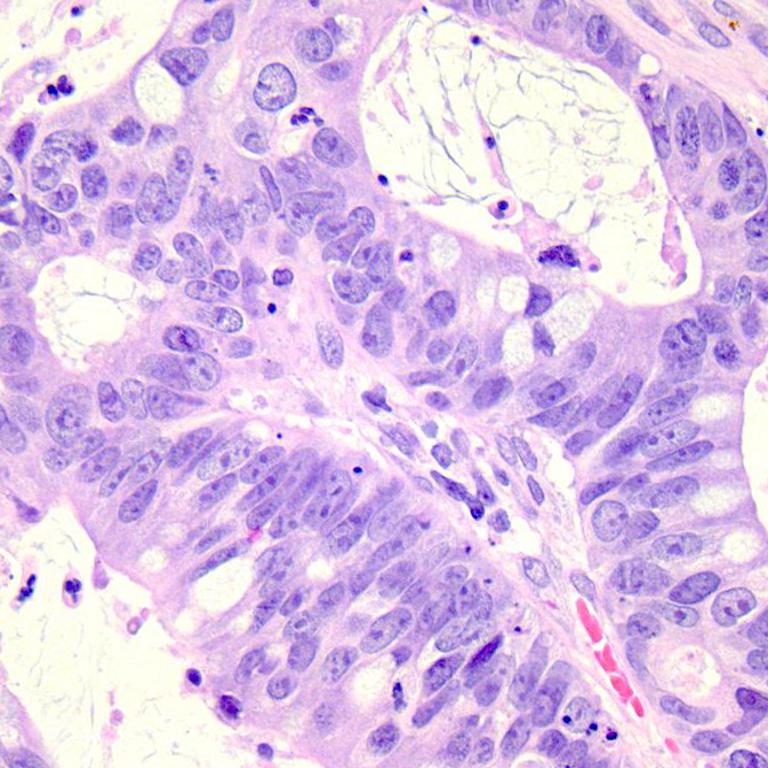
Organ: colon
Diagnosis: adenocarcinomas